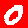
Digit: 0